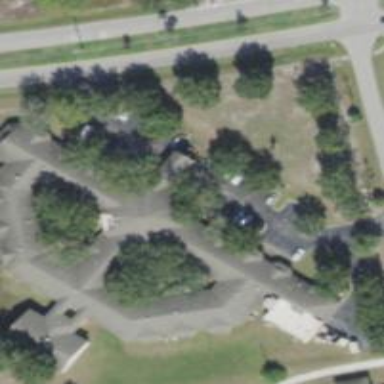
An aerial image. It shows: Nursing home.